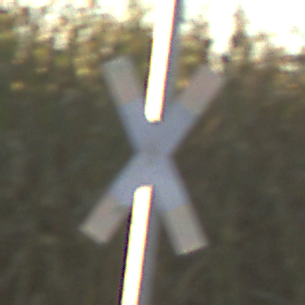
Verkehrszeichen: Andreaskreuz
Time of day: SunriseSunset
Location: Outdoor (RoadRail)
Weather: Clear
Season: NotSpecified
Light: Natural